Question: My skinclass is not getting shown if I start my mobile app without clearing the application data.
I have a custom button component with a skin class in homepage. The skinclass shows change only after I goto any other view and come back to homepage and then I can see the skin applied, but I am having trouble in figuring out a way to display the skin on init of application.
'''
<s:VGroup width="50%" height="100%" >
<s:SkinnableContainer width="100%" height="100%" skinClass="com.abc.mobile.views.skins.BackgroundFillSkin">
<s:VGroup width="100%" height="100%" horizontalAlign="center">
<s:VGroup width="100%" height="50%" verticalAlign="middle" horizontalAlign="center">
<components:ImageButton buttonMode="true" styleName="btnSrs"
imageSkin="{Images.iconDashboardSR}"
skinClass="com.abc.mobile.views.skins.ImageButtonSkin"
id="btnSrs"/>
<s:Label textAlign="center" verticalAlign="middle" styleName="homeScreenLabel" text="SRs" minWidth="120" id="lblSrs"/>
</s:VGroup>
<s:VGroup width="100%" height="50%" verticalAlign="middle" horizontalAlign="center">
<components:ImageButton buttonMode="true" label="Asdsda"
imageSkin="{Images.iconCR}"
skinClass="com.abc.mobile.views.skins.ImageButtonSkin" id="btnCrs"/>
<s:Label textAlign="center" verticalAlign="middle" styleName="homeScreenLabel" text="CRs" minWidth="120"/>
</s:VGroup>
</s:VGroup>
</s:SkinnableContainer>
</s:VGroup>
'''
I am using <URL>, so calls setupView on CREATION_COMPLETE which just adds a MOUSECLICK event listener on it
'''
homeView.btnSrs.addEventListener(MouseEvent.CLICK,showDashboard);
'''
SkinClass
'''
<?xml version="1.0" encoding="utf-8"?>
<s:SparkSkin xmlns:fx="http://ns.adobe.com/mxml/2009"
xmlns:s="library://ns.adobe.com/flex/spark"
xmlns:mx="library://ns.adobe.com/flex/mx"
xmlns:skins="com.abc.mobile.views.skins.*">
<s:states>
<s:State name="disabled"/>
<s:State name="down"/>
<s:State name="over"/>
<s:State name="up"/>
</s:states>
<fx:Metadata>
[HostComponent("com.abc.mobile.views.components.ImageButton")]
</fx:Metadata>
<skins:NotificationButton id="notification"
visible="{int(hostComponent.toolTip)>0}"
includeInLayout="{int(hostComponent.toolTip)>0}"
depth="1" right="-10" top="-15" label="{hostComponent.toolTip}"
fontWeight="bold" fontSize="13" color="0x690502"/>
<s:BitmapImage source="{hostComponent.getStyle('imageSkin')}"
source.up="{hostComponent.getStyle('imageSkin')}"
bottom="0" left="0" right="0" top="0"/>
</s:SparkSkin>
'''
Class
'''
package com.abc.mobile.views.components
{
import spark.components.Button;
[Style(name="imageSkin",type="*")]
public class ImageButton extends Button
{
public function ImageButton()
{
super();
this.buttonMode = true;
}
}
}
'''
Adding screenshot of mobile app on init and returning from any other view to homepage

'''
override public function styleChanged(styleProp:String):void {
super.styleChanged(styleProp);
if (styleProp!=null)
{
switch(hostComponent.id){
case "btnSrs": bi.source=Images.iconDashboardSR;break;
case "btnCrs": bi.source=Images.iconCR;break;
}
invalidateDisplayList();
return;
}
}
'''
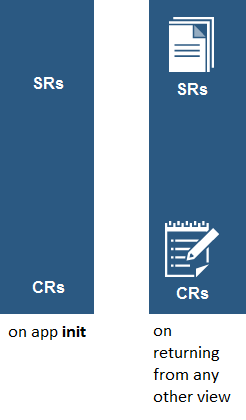
Answer: 'source="{hostComponent.getStyle('imageSkin')}"' - this binding will not detect changes to style. Try to override 'styleChanged' method to detect 'imageSkin' style changes and re-apply image source.